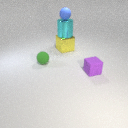
small blue rubber sphere above large cyan metal cylinder